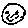
Label: smiley face